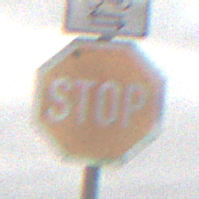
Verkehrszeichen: Stop
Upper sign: RichtungsangabeDurchPfeile9
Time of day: MorningAfternoon
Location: Outdoor (Nature)
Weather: Overcast
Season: NotSpecified
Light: Natural